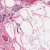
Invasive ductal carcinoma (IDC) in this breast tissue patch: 0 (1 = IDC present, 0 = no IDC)